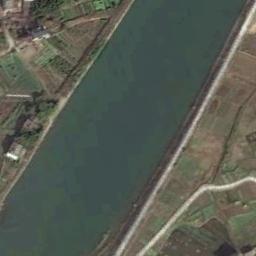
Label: river